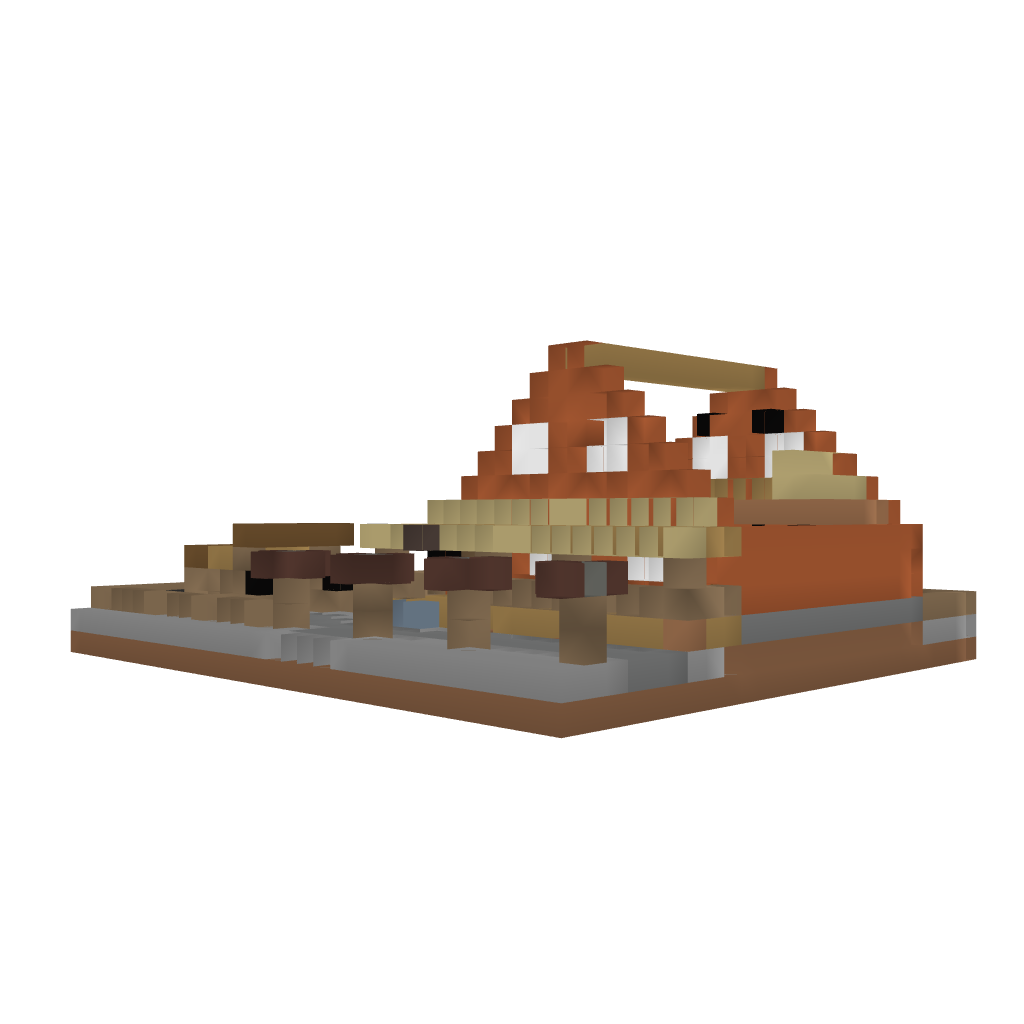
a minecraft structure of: Farm Store